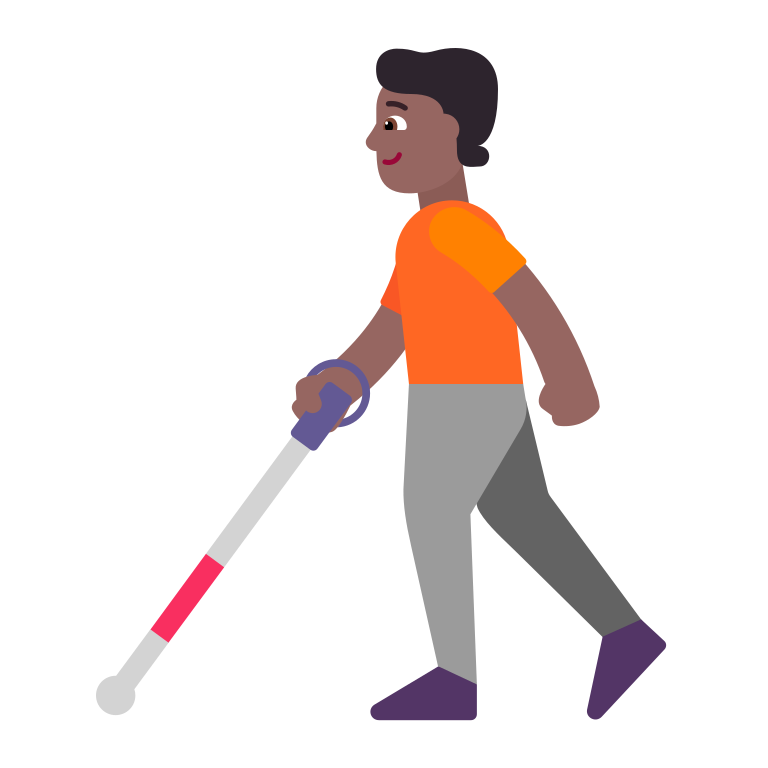
person with white cane flat  dark